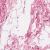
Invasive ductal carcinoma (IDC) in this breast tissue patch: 0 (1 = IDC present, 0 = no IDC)